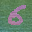
Label: 6